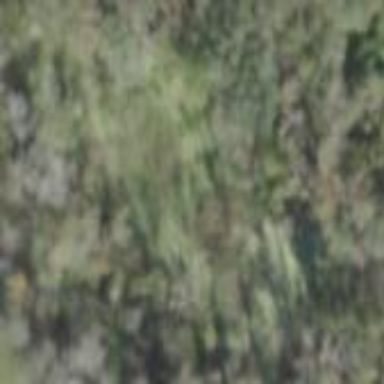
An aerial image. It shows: Marsh wetland.